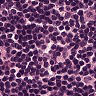
Metastatic tissue present: no